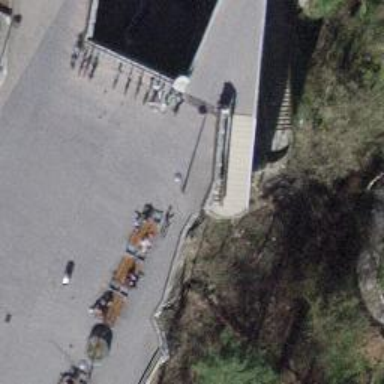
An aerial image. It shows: Set of concrete steps.